Interaction volume radius: 5 \u00c5
Interaction volume height: 10 \u00c5
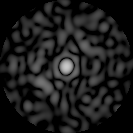
Disorder parameter: 0.8304